Interaction volume radius: 5 \u00c5
Interaction volume height: 10 \u00c5
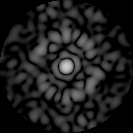
Disorder parameter: 0.7096